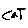
Label: cat